Question: Hi I keep trying to build my project, but I keep getting 4 errors.

Any help would be greatly appreciated!
I definitely added the GData code correctly, and I did add the libxml2.dylib in my build phases. & in my other linker flags I have -OBjC, -lxml2, -all_load. Thank you so much!
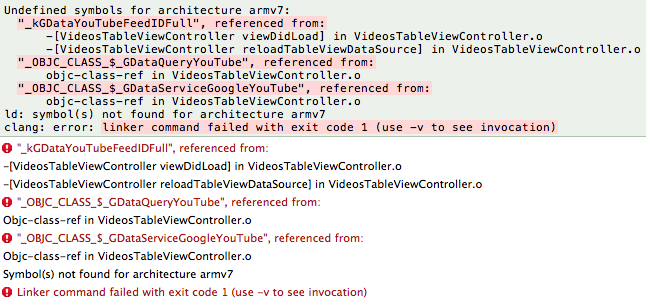
Answer: It looks like you're GData library is only compiling for arm7 and you might be trying to support arm6, try going into your architectures section of your GdataTouchStaticLib and add "armv6" to the release/debug targets.